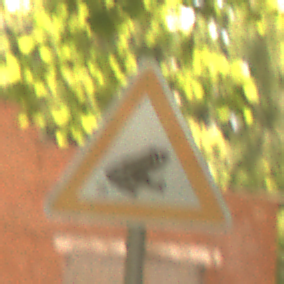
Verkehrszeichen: AmphibienwanderungLinks
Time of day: Midday
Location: Outdoor (Nature)
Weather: PartlyCloudy
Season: NotSpecified
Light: Natural